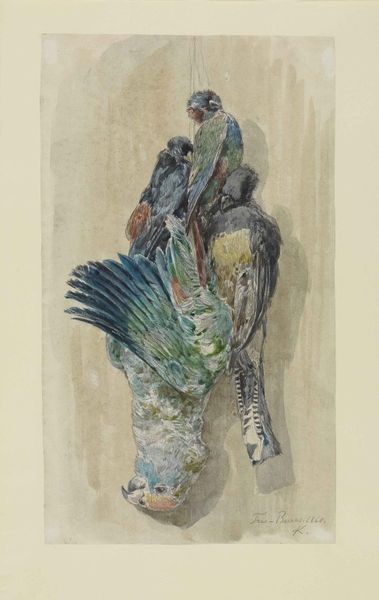
Titel: Studie erlegter Papageien und anderer Vögel
Künstler: Ferdinand Keller
Standort: Karlsruhe
Institution: Staatliche Kunsthalle Karlsruhe
Schlagwörter: blau, feder, flügel, gruppe, kopf, schatten, vogel, aquarell, gelb, grün, bunt, grau, kreide, orange, pastell, schwarz, skizze, türkis, zeichnung, rot, tier, beige, wand, federn, gefieder, taube, tod, tot, bild, signatur, vögel, auge, stilleben, stillleben, schwanz, farbig, papier, schnabel, zwei, studie, moderne, farben, farbe, klein, baby, signiert, auquarell, faden, schenkel, laviert, tusche, wasserfarben, hängen, offen, groß, seite, jagd, hängend, fasan, jagdstilleben, aufgehängt, rebhuhn, huhn, ara, papagei, verletzung, keule, verlauf, lavierung, klaue, toter vogel, flügek, pappe, sittich, kopfüber, papageien, hängt, nach unten, flüge, schattem, ausgestopft, tote vögel, k, 4, zu, trompe l'oeuil, lori, kopfübeer, nyphensittich, nymphensittich, vogelbalg, nature morde, monty python, dieser papagei ist tot, lorie, blausittich, nvögel